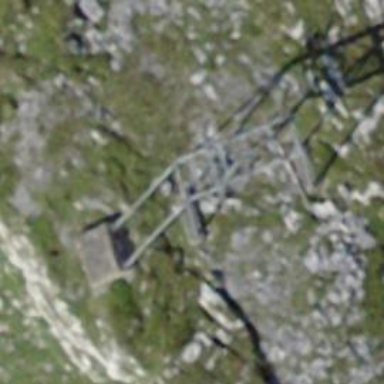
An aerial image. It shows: Pylon for aerialway.